Question: I have 3 vectors, 'x', 'y', 'z'. Three different vectors' elements represent the position of point in space (e.g. 'x(1)', 'y(1)', 'z(1)' contains info about the first point's position).
Now I need to realize a 3D representation of the entire set of points, and it should look like this:

Can someone help me? What function will be useful?
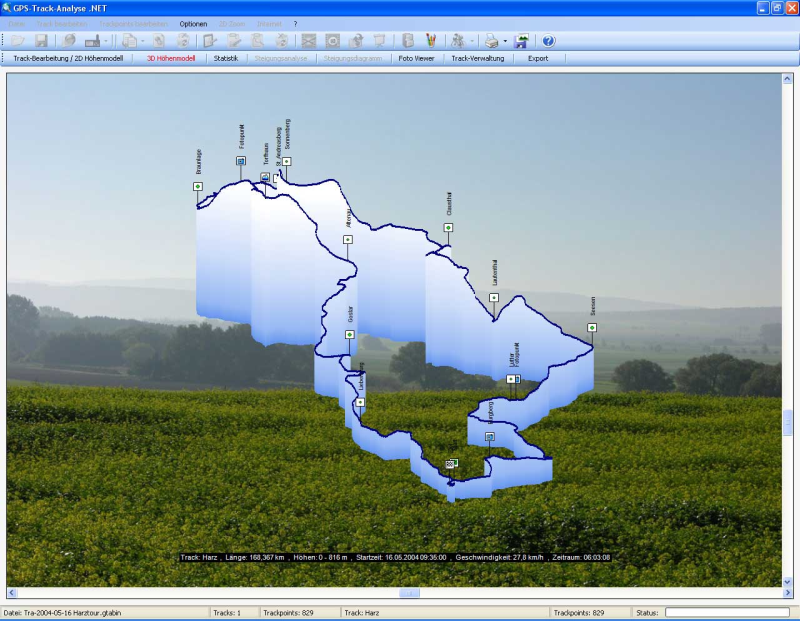
Answer: You need to create a projection transformation from your 3D world (x,y,z) to your image (X,Y). This may either be a plane projection or a perspective projection.
Once you have the projection you can do something like the following:
1. Find the point that is furthest away from you.
2. Carry out the sequences below for the left and the right branches from the furthest point.
3. For each branch create a polygon out of each of the four points: T(x[n],y[n],z[n]) T(x[n],y[n],0) T(x[n+1],y[n+1],0) T(x[n+1],y[n+1],z[n+1])
4. Color the polygons by a gradient changing by z to get the effect above.
5. Add a blue line from T(x[n],y[n],z[n]), T(x[n+1],y[n+1],z[n+1])
6. Redo for increasing n until you reach the point "closest" to you.
Hopefully this will get you started.